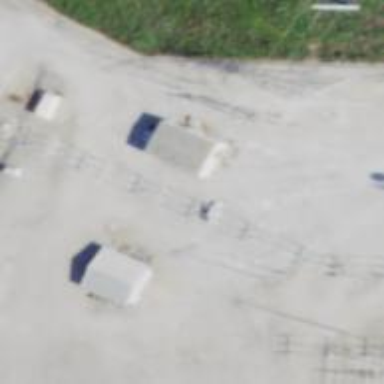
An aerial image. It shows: Switch for power supply.